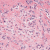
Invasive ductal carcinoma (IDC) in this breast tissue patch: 1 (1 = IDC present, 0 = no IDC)